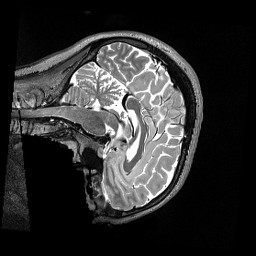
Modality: T2w
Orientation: sagittal
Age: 24
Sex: female
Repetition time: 3.2 s
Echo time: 0.563 s